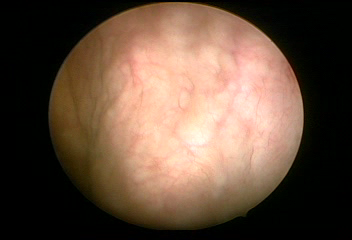
Modality: WLC
Class: Normal mucosa
Bladder cancer association: No